Field crop: maize
Growth stage: 2
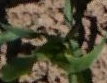
Species: maize